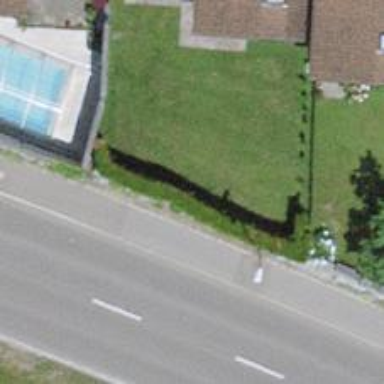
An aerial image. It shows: Hedge barrier.